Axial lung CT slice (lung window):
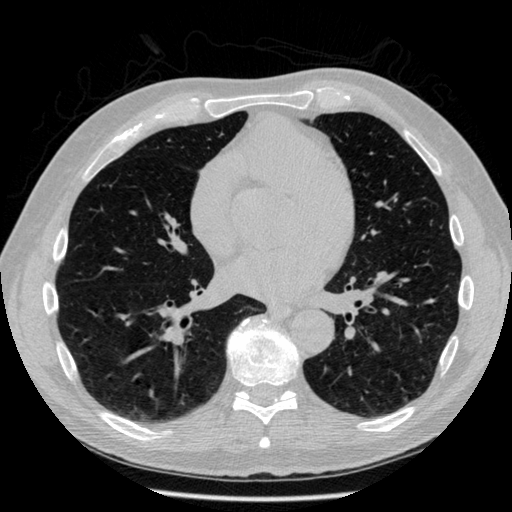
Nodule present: no